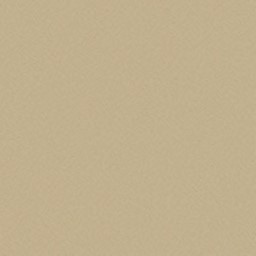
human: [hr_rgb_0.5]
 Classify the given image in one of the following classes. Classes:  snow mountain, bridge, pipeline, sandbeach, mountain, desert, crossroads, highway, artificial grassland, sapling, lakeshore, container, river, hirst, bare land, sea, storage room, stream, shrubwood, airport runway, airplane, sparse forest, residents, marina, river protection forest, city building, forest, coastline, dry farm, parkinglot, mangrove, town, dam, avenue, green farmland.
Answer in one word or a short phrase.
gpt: desert